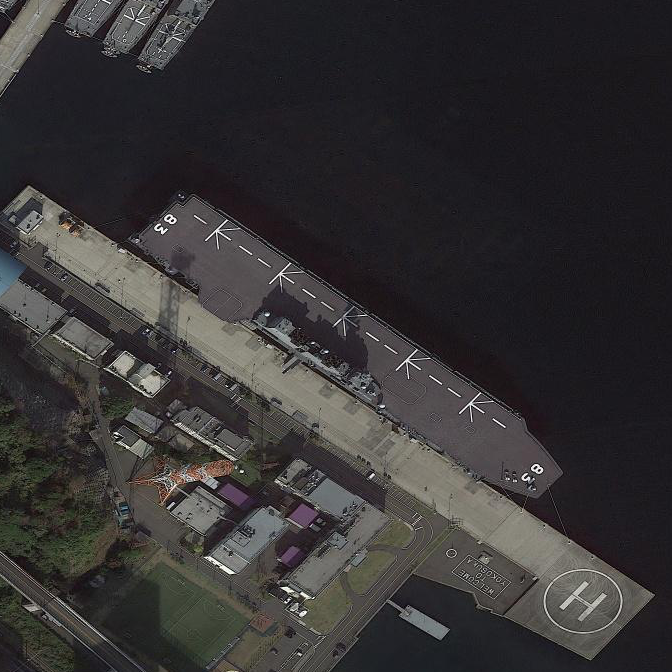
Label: assault